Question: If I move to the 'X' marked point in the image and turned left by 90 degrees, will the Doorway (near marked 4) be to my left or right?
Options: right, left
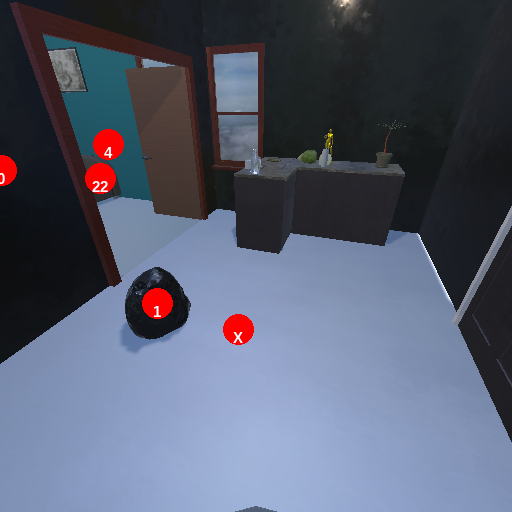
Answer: right